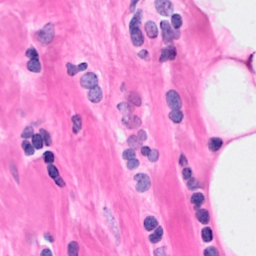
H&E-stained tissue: Breast